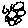
Label: flower